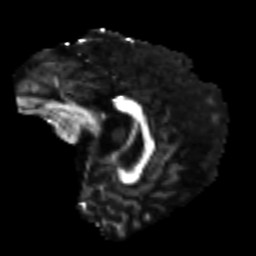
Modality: FA
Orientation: sagittal
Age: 33
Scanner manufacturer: siemens
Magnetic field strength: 3 T
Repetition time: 4.52 s
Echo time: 0.084 s